Interaction volume radius: 5 \u00c5
Interaction volume height: 25 \u00c5
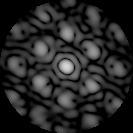
Disorder parameter: 0.511